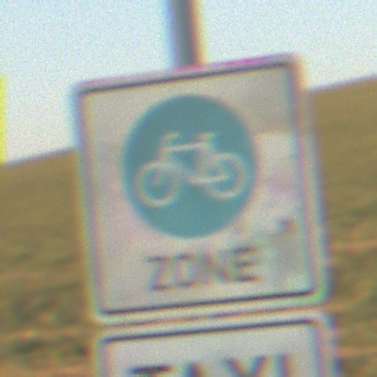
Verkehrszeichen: BeginnFahrradzone
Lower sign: BesondereFahrzeugeUndTransportgueter1
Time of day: SunriseSunset
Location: Outdoor (Nature)
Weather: PartlyCloudy
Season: NotSpecified
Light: Natural